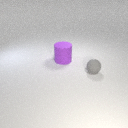
small gray rubber sphere in front of large purple rubber cylinder